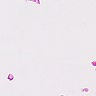
Metastatic tissue present: no